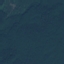
Land use / land cover class: Forest